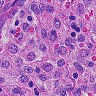
Metastatic tissue present: no